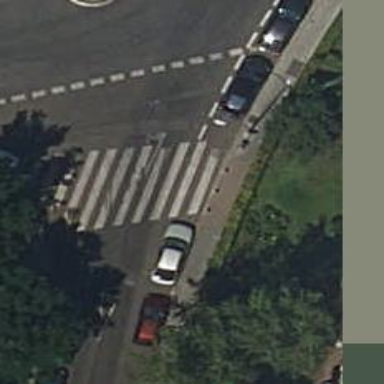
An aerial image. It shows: Bollard barrier.